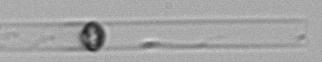
Label: Dactyliosolen_blavyanus